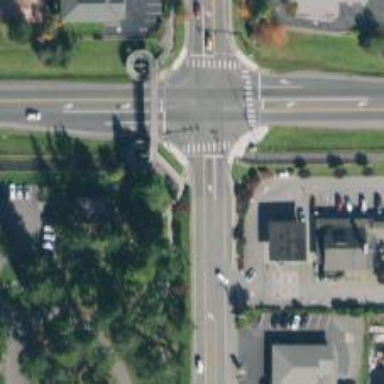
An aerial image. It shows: Crossing on asphalt cycleway.